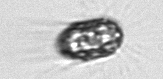
Label: Corethron_hystrix